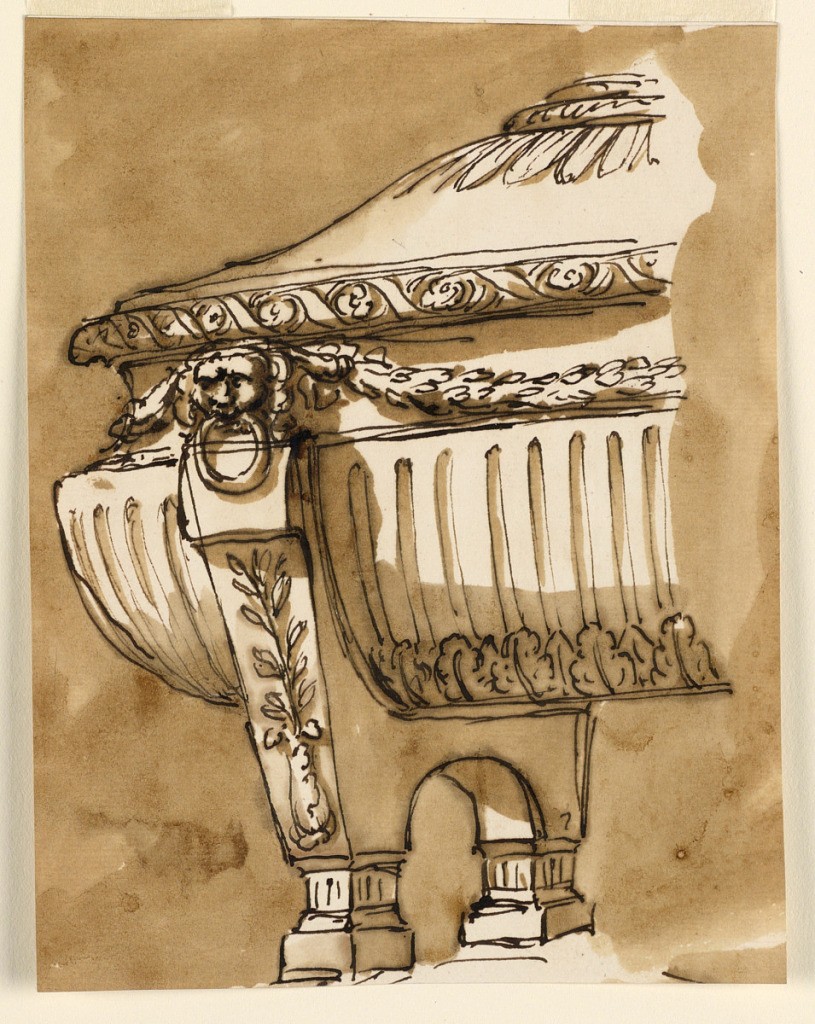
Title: Sarcophagus
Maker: Giuseppe Barberi, Italian, 1746–1809
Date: ca. 1780
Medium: Pen and brown ink, brush and brown wash on lined off-white laid paper
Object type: Drawing
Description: The left half is shown from the inside of the support. The bathtub form with a fluted body, is seemingly supported by stands with two legs. Below are strokes belonging to another design. Colored background.